Question: Error:

Link since you cant make the image bigger when its embeded: <URL>
I have no idea what the issue is. Ive never seen the formatting used before either so i posted a screen shot.
Including entire code because i have no idea were the error is. I have nothing else to add to the question but the system thinks i do. What else could i possibly add?
'''
#include <iostream> //Basic input/output
#include <iomanip> //Manipulators
#include <string> //String stuff
#include <fstream>
using namespace std;
void instruct (); //Function declaration for printing instructionstring studname ();
void input (ifstream &infile, float& test1, float& test2, float& test3, float& test4, float& test5, float& test6, float& test7, float& test8, float& test9, float& test10, string& studentname); //Function declaration for input
float aver (float test1, float test2, float test3, float test4, float test5, float test6, float test7, float test8, float test9, float test10); //Function declaration for calculating average
void output (string studentname, float average); //Function declaration for output
int main()
{
float test1 = 0; //Vars (test1 - test10) for test scores
float test2 = 0;
float test3 = 0;
float test4 = 0;
float test5 = 0;
float test6 = 0;
float test7 = 0;
float test8 = 0;
float test9 = 0;
float test10 = 0;
string studentname = "a"; //Define Var for storing students name
float average = 0; //Define var for storing average
instruct(); //Function call to print instructions
ifstream infile("grades.dat");
input (infile, test1, test2, test3, test4, test5, test6, test7, test8, test9, test10, studentname); //Function call for scores
while (!infile.eof())
{
average = aver (test1, test2, test3, test4, test5, test6, test7, test8, test9, test10); //Function call for average
output (studentname, average); //Function call for output
cin.ignore(1);
input (infile, test1, test2, test3, test4, test5, test6, test7, test8, test9, test10, studentname); //Get new input
} //end eof
return 0;
}
/***************************************************/
/* Name: instruct */
/* Description: Print instructions to user. */
/* Paramerters: N/A */
/* Return Value: N/A */
/***************************************************/
void instruct()
{
cout << "
" << "This program will calculate the average of 10 test scores that you input. " << "
" << "
";
//Prints instructions
return;
}
/***************************************************/
/* Name: input */
/* Description: Get input */
/* Paramerters: N/A */
/* Return Value: N/A */
/***************************************************/
void input (float& test1, float& test2, float& test3, float& test4, float& test5, float& test6, float& test7, float& test8, float& test9, float& test10, string& studentname, ifstream& infile)
{
infile >> studentname;
infile >> test1 >> test2 >> test3 >> test4 >> test5 >> test6 >> test7 >> test8 >> test9 >> test10;
infile.ignore(10, '
');
return;
}
/***************************************************/
/* Name: aver */
/* Description: Calculate Average */
/* Paramerters: N/A */
/* Return Value: aver */
/***************************************************/
float aver (float test1, float test2, float test3, float test4, float test5, float test6, float test7, float test8, float test9, float test10)
{
float aver = 0;
aver = test1 + test2 + test3 + test4 + test5 + test6 + test7 + test8 + test9 + test10;
aver = aver / 10;
return aver;
}
/***************************************************/
/* Name: output */
/* Description: Calculate Average */
/* Paramerters: N/A */
/* Return Value: aver */
/***************************************************/
void output (string studentname, float average) //Function declaration for output
{
cout << studentname;
cout << average;
return;
}
'''
File being read from:
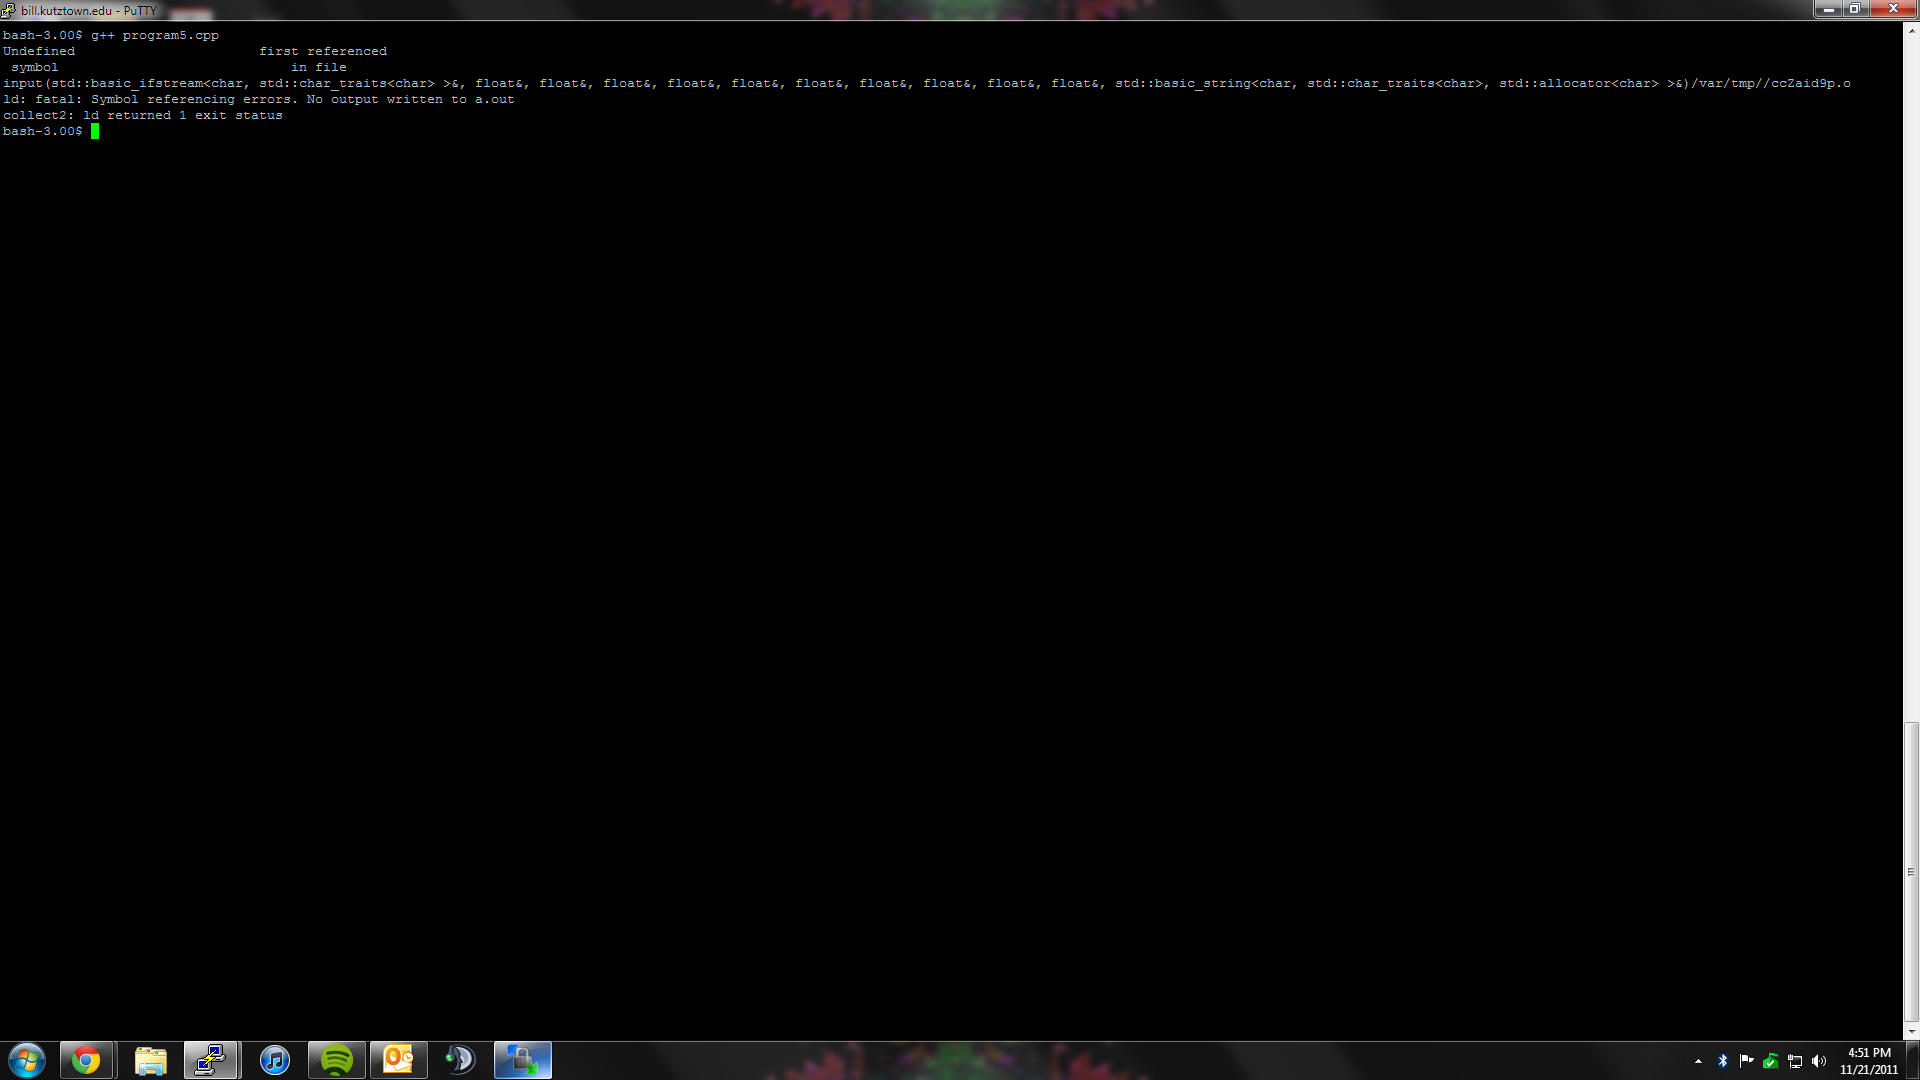
Answer: The parameters list for the input function don't match. You've changed the order between the top version and the bottom.
The bottom one should be:
'void input ( ifstream& infile, float& test1, float& test2, float& test3, float& test4, float& test5, float& test6, float& test7, float& test8, float& test9, float& test10, string& studentname)'